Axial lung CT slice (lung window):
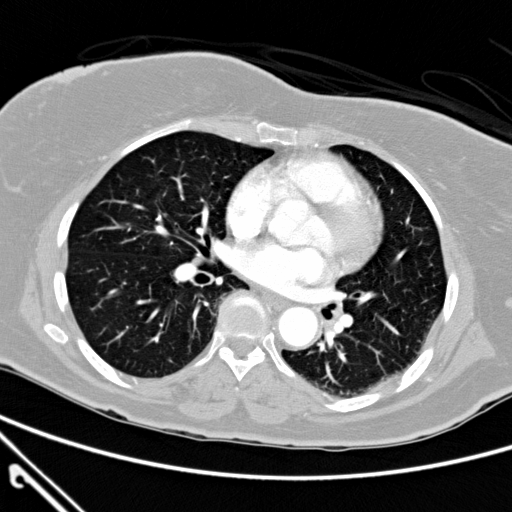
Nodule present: no